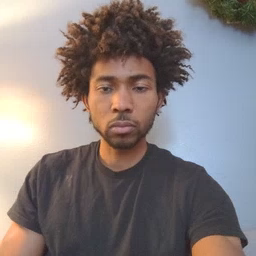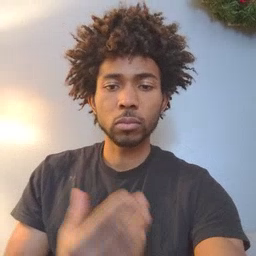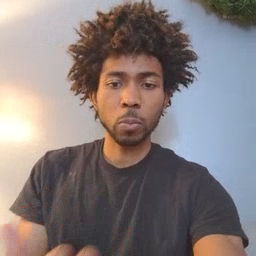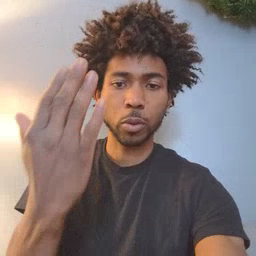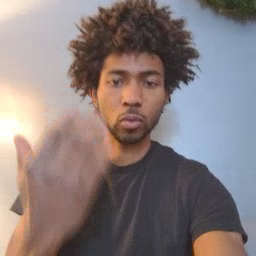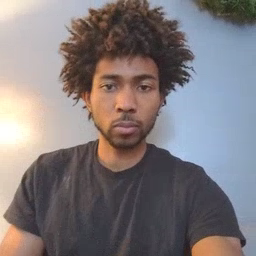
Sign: morning